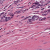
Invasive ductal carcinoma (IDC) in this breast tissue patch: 1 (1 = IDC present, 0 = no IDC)